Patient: sex F, age 29
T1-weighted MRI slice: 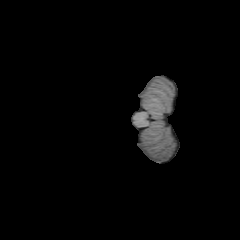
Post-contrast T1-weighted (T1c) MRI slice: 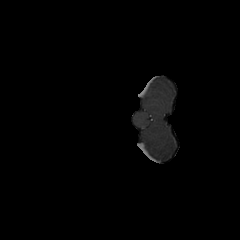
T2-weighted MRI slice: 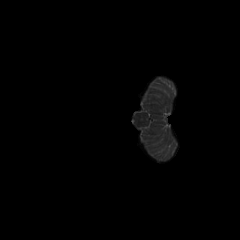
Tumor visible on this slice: no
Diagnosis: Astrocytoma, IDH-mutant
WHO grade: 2